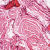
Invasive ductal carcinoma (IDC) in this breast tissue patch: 0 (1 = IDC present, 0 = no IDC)